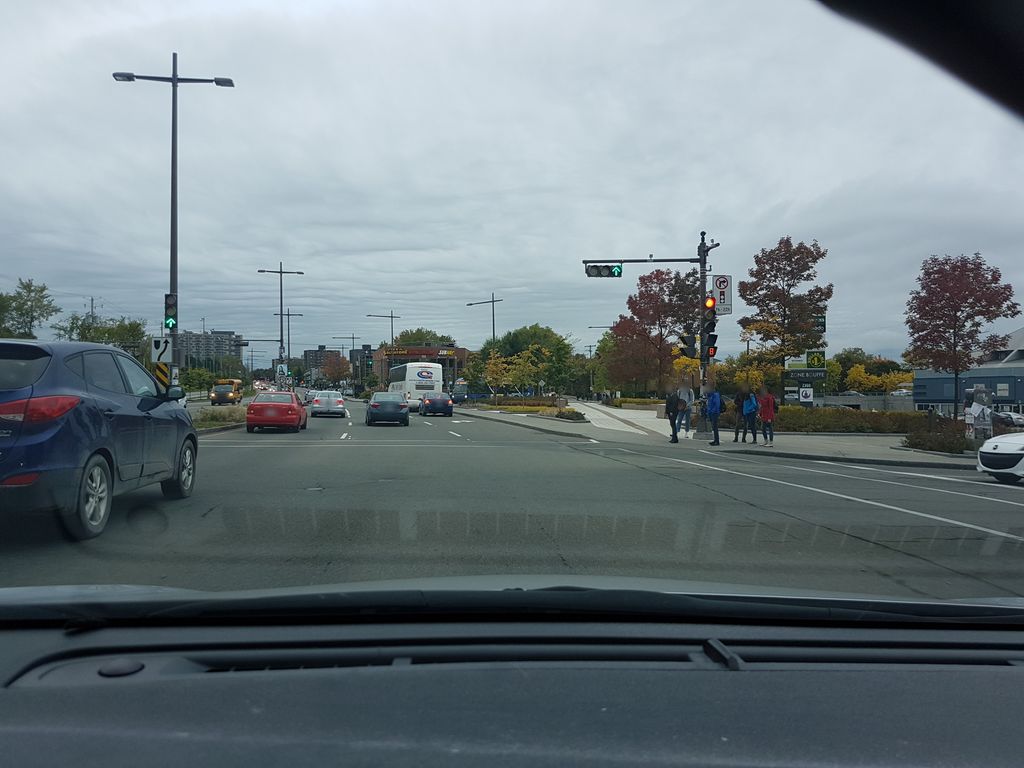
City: quebec_city